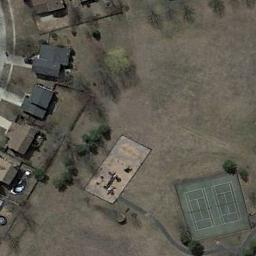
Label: tennis_court